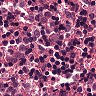
Metastatic tissue present: yes